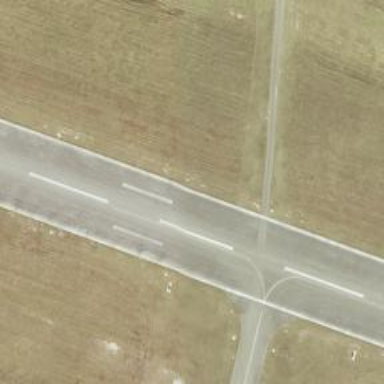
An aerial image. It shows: Asphalt runway at the airport.